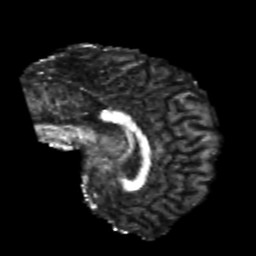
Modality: FA
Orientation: sagittal
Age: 24
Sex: male
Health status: healthy
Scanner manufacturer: philips
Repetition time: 7.389 s
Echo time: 0.08599 s